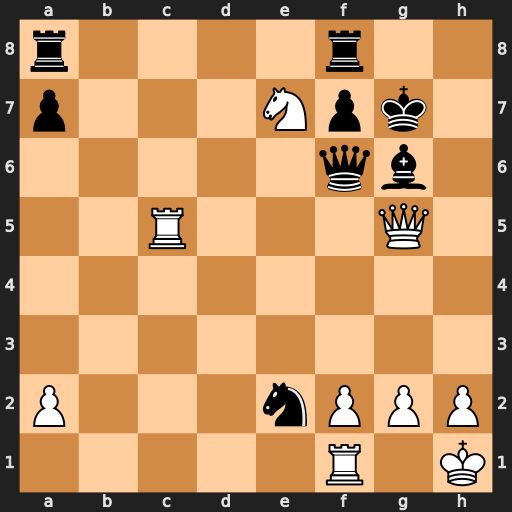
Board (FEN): r4r2/p3Npk1/5qb1/2R3Q1/8/8/P3nPPP/5R1K
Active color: w
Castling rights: -
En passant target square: -
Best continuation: Nf5+ Qxf5 Rxf5